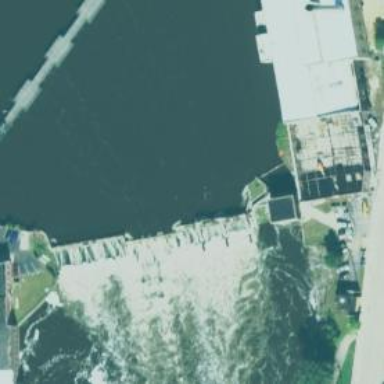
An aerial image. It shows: Dam across waterway.